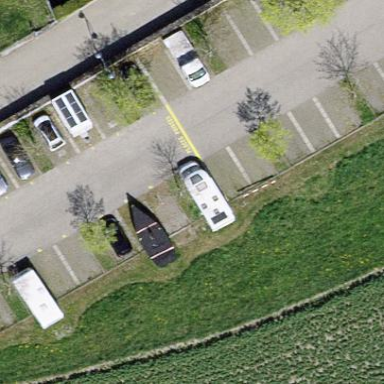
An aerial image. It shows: Parking area.